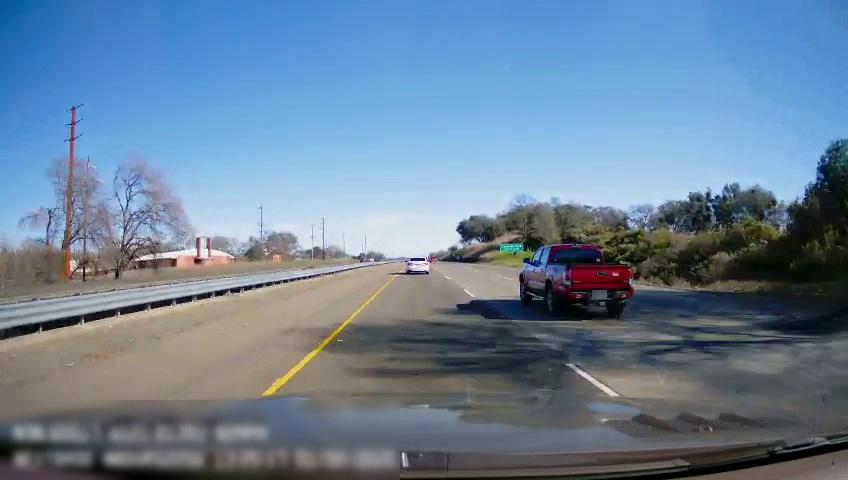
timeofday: Day
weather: Sunny
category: Drivable Space
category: Vehicles | Truck
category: Vehicles | Car
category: Lanes | Current Lane
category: Lanes | Current Lane
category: Lanes | Alternate Lane
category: Traffic | Signs